Interaction volume radius: 10 \u00c5
Interaction volume height: 25 \u00c5
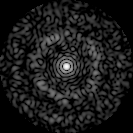
Disorder parameter: 0.8335